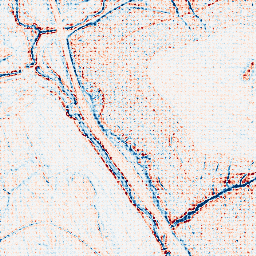
Category: edge_preserving
Decomposition family: anisotropic_diffusion
Decomposition parameters: iterations: 10
kappa: 30
gamma: 0.05
Upsampling method: sinc_blackman
Upsampling parameters: scale: 4
kernel_size: 4
Upsampling scale: 4